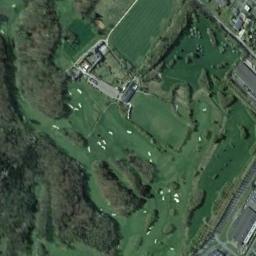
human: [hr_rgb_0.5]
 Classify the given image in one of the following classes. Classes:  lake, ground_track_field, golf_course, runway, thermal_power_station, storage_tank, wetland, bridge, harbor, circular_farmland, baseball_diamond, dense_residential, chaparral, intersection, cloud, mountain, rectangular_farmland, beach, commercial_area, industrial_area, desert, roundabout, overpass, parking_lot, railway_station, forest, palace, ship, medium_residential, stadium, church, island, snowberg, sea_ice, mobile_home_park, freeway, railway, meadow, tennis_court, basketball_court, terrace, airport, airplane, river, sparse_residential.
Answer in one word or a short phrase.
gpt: golf_course